Field crop: maize
Growth stage: 1
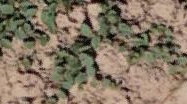
Species: convolvulus